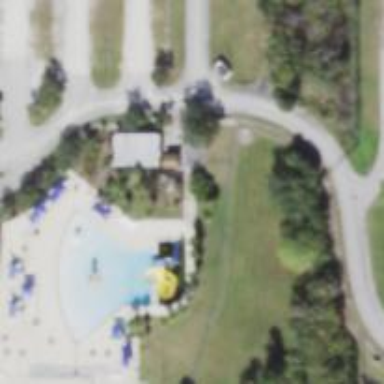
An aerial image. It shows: Water slide attraction.